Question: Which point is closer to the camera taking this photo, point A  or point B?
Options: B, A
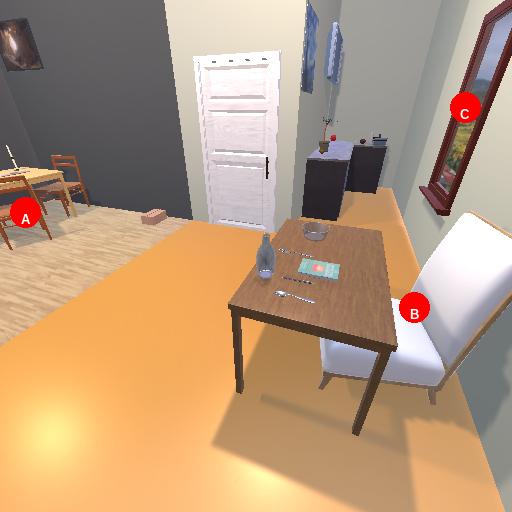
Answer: B